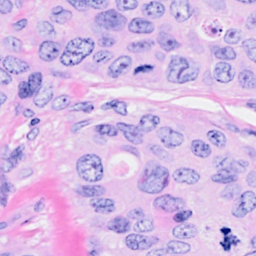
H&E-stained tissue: Breast